Aerial crown-view tile of a tropical tree (Barro Colorado Island, Panama), acquired 20250512:
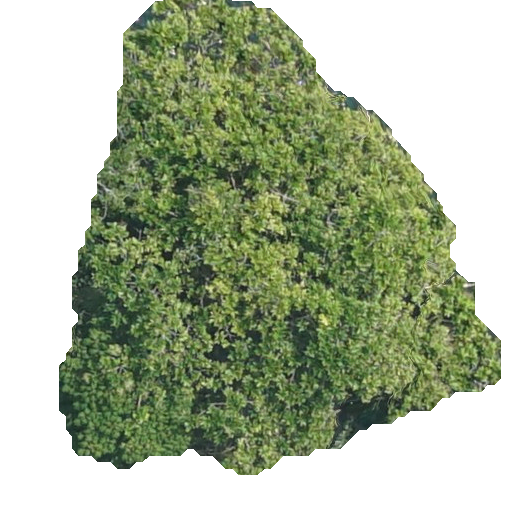
Species: Anacardium excelsum
GBIF accepted scientific name: Anacardium excelsum
Crown area: 210.776 m²